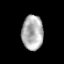
Tissue: prostate
Cell type: T cells
Senescence score: 0.3334
Nuclear area (px): 723
Mean DAPI intensity: 175.311